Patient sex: M
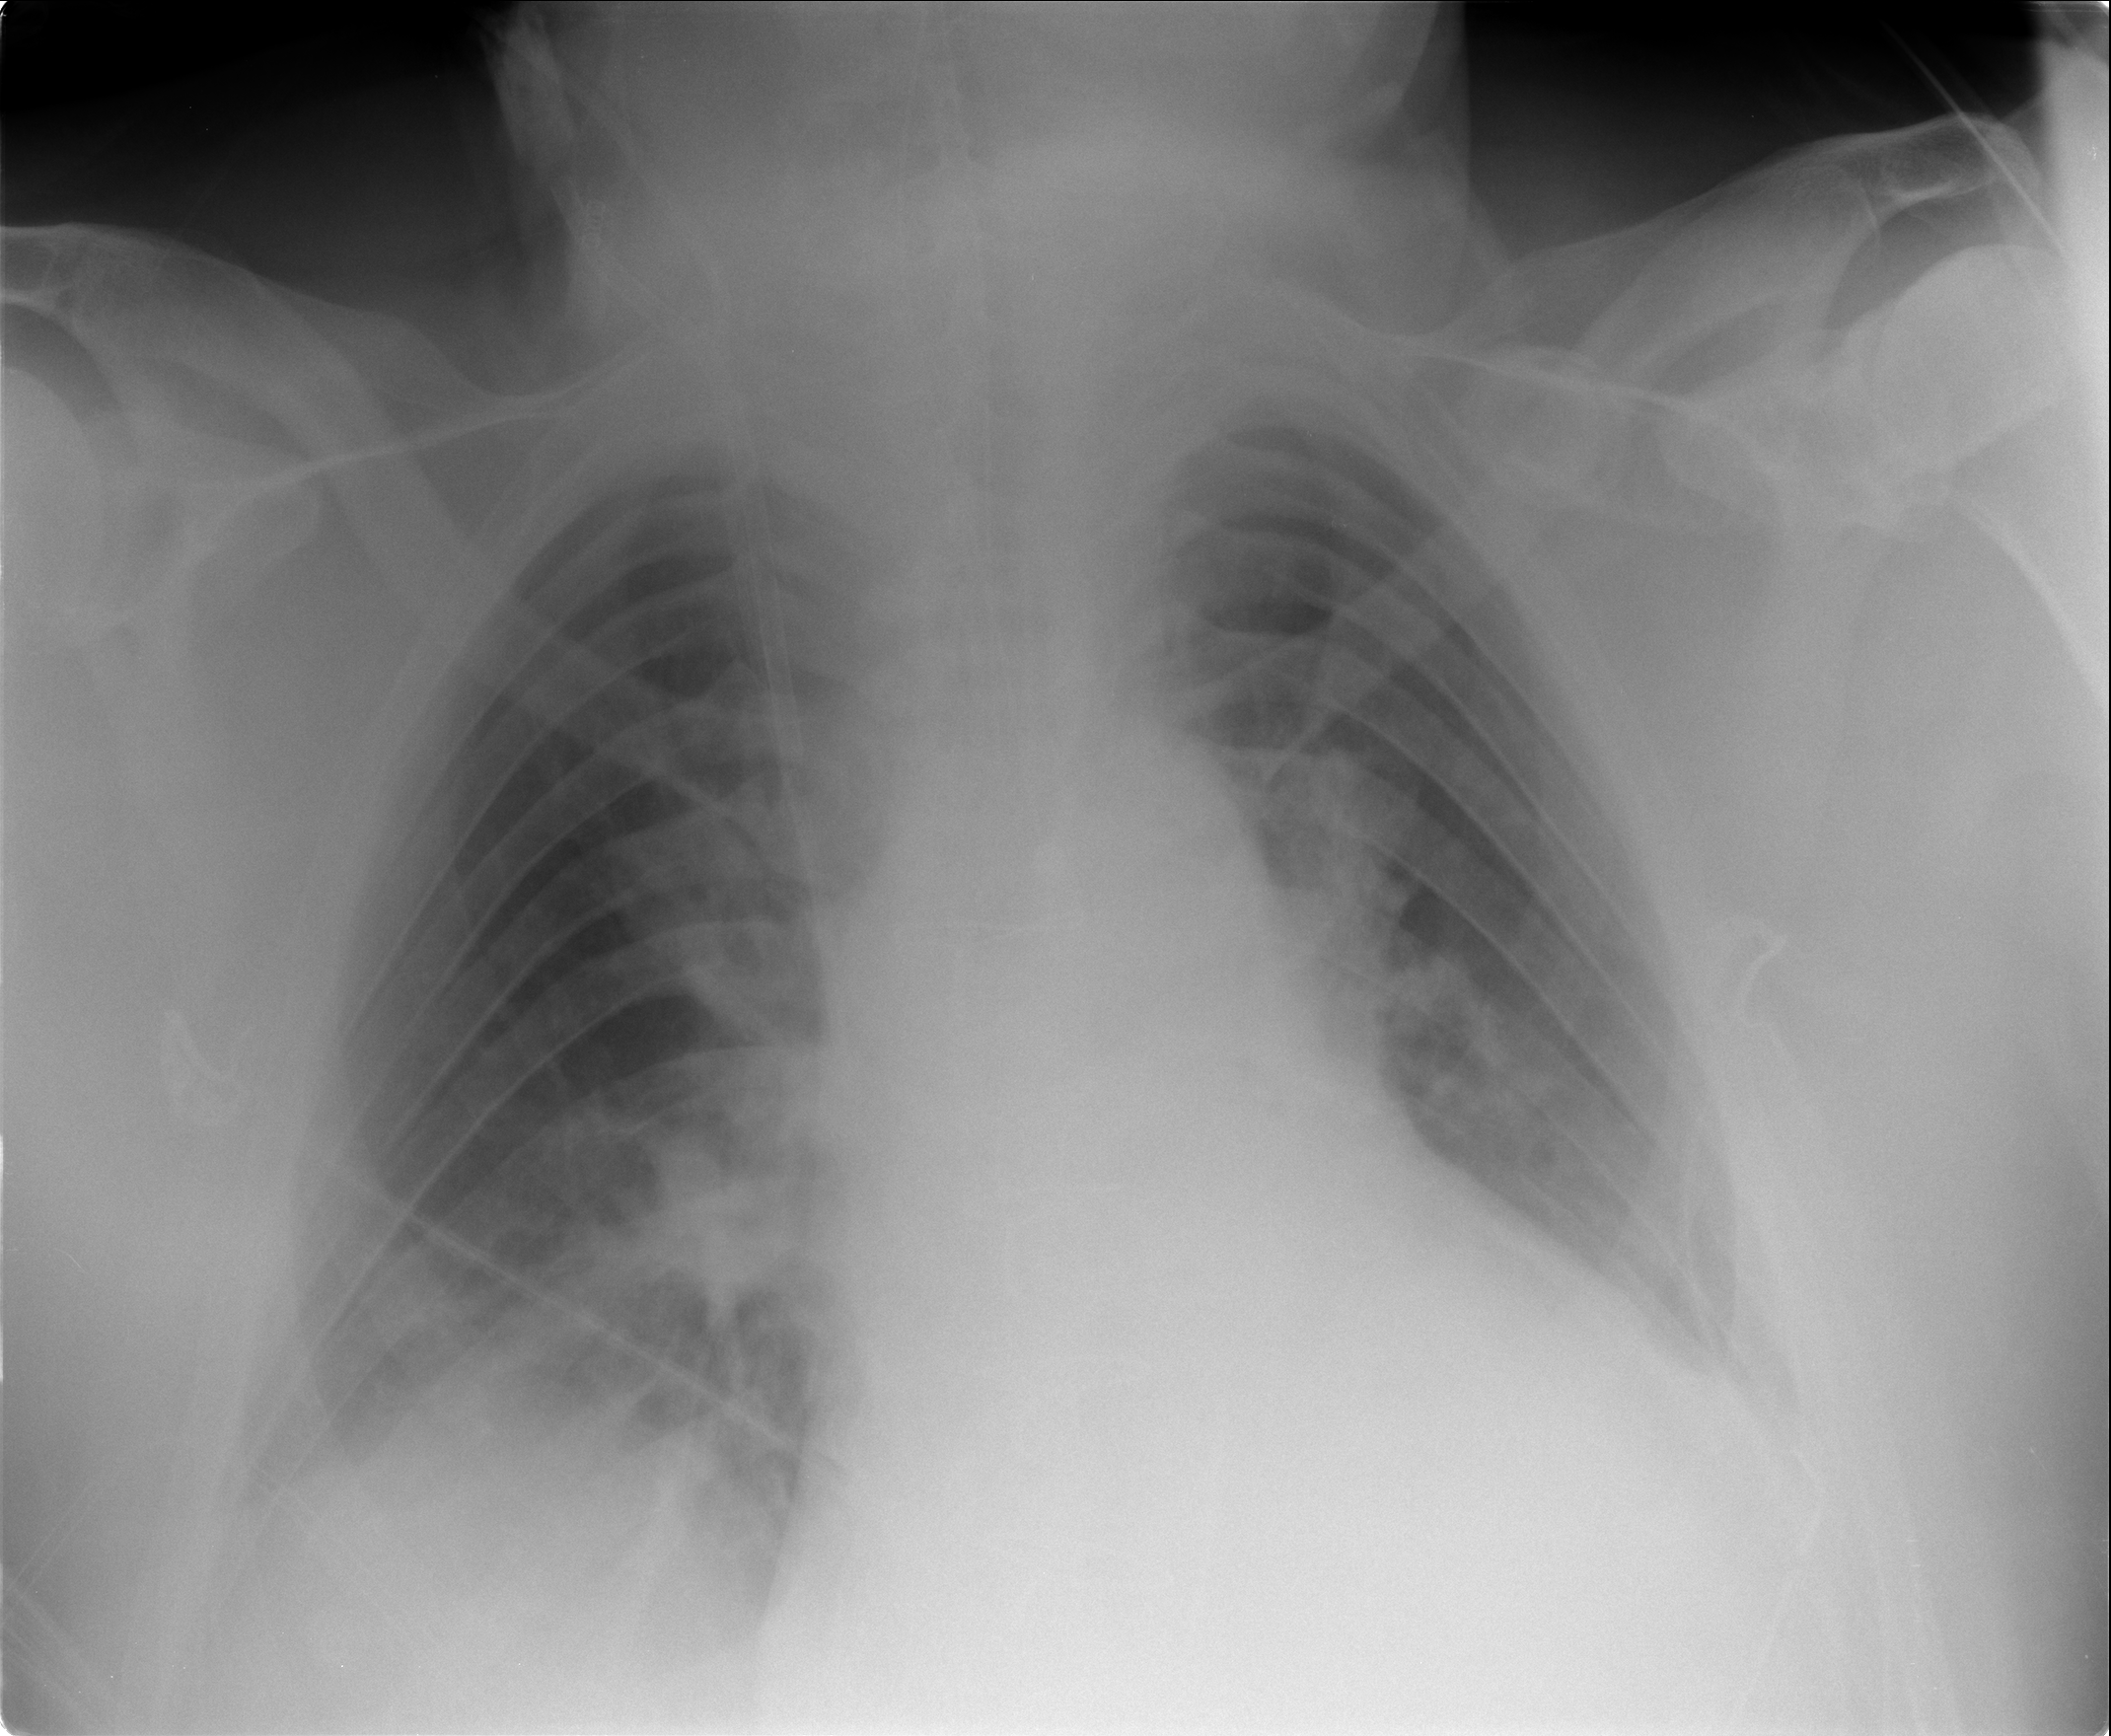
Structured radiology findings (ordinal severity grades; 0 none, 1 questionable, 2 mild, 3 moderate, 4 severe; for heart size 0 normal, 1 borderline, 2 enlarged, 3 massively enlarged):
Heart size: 2
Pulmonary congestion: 1
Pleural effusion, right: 2
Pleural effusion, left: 2
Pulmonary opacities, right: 0
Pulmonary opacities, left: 0
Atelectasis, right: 2
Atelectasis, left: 2